Question: I feel really stupid for asking this but I have been thrashing for over 8 hours. How do I get the Selected Item to show its text in my WPF combo box when selected?

Above is an option dialog that allows users to select and configure the available tournament displays. The problem is the selected combo box item shows the UserControl instead of the Display name.
:
'''
//_displayer is a private member populated using MEF
//[ImportMany(typeof (IDisplayer))]
//private IEnumerable<IDisplayer> _displayers;
DisplayTypeComboBox.ItemsSource = _displayers;
'''
'''
<ComboBox
Name="DisplayTypeComboBox"
Grid.Column="1"
Grid.ColumnSpan="2"
Grid.Row="1"
IsEditable="False"
SelectionChanged="DisplayTypeComboBox_SelectionChanged">
<ComboBox.ItemTemplate>
<DataTemplate>
<ComboBoxItem Content="{Binding DisplayerName}" />
</DataTemplate>
</ComboBox.ItemTemplate>
</ComboBox>
'''
'''
public interface IDisplayer
{
string DisplayDataLocation { get; set; }
string DisplayerName { get; }
string DisplayerDescription { get;}
bool WatcherEnabled { get; }
UserControl View { get; }
string DisplayerImageLeft { get; set; }
string DisplayerImageRight { get; set; }
void Update();
}
'''
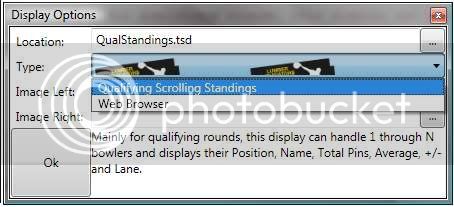
Answer: I don't even want to think about how many hours I have spent trying to solve what should be a simple problem. Why is it so hard to get your selected text to appear as the selected value? I give up, WPF you have beat me into submission. I changed the control to a list box it takes up more room to display the selectable Items but at least it works.
'''
<ListBox
Name="DisplayTypeComboBox"
Grid.Column="1"
Grid.ColumnSpan="2"
Grid.Row="1"
SelectionChanged="DisplayType_SelectionChanged">
<ListBox.ItemTemplate>
<DataTemplate>
<Label Content="{Binding DisplayerName}" />
</DataTemplate>
</ListBox.ItemTemplate>
</ListBox>
'''